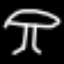
Label: mushroom